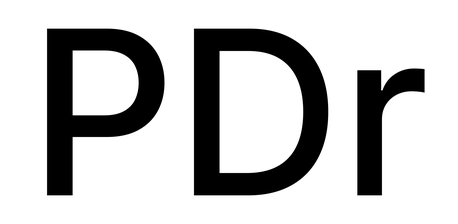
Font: Inter_Medium